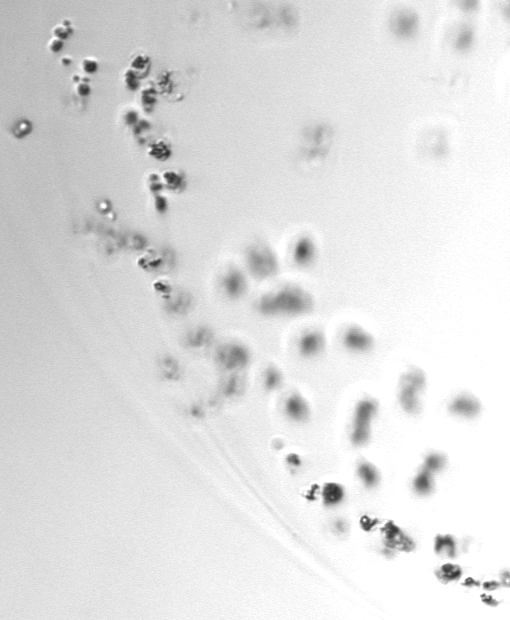
Label: Phaeocystis